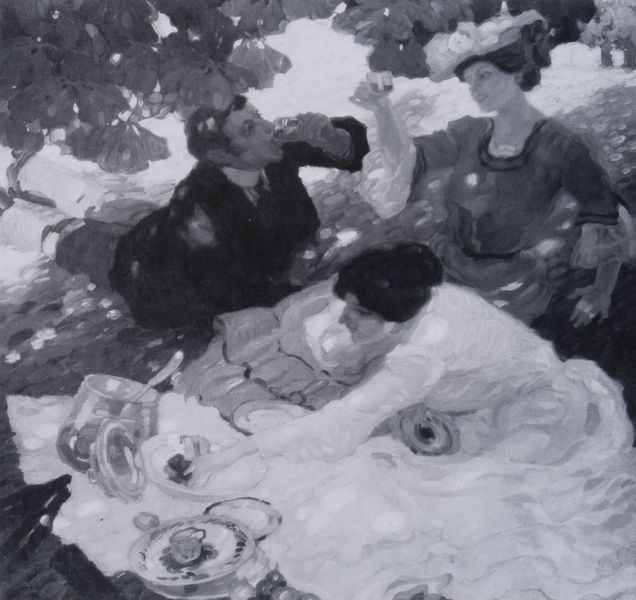
Titel: Picknick
Künstler: Leo Putz
Standort: München
Institution: Neue Pinakothek
Schlagwörter: baum, blätter, gemälde, gruppe, laub, mann, schatten, weiß, bäume, frauen, impressionismus, landschaft, menschen, sitzen, ausschnitt, bewegung, blumen, damen, frankreich, frau, frisur, frisuren, geste, glas, grau, haar, hell, hut, hüte, kleid, kleider, licht, lichter, männer, profil, renoir, schwarz, skizze, blüten, dame, gras, obst, park, tuch, wiese, fest, gesellschaft, malerei, rock, anzug, flaschen, gläser, jung, trinken, arme, bluse, halten, schüssel, teller, herr, hände, öl, natur, sonne, boden, haare, tücher, decke, fassen, gewänder, paar, lippen, wald, genre, frucht, garten, taille, topf, dutt, sommer, röcke, bündel, linien, herbst, picknick, figuren, essen, löffel, wein, krawatte, detail, impressionistisch, reflexe, dekor, manet, tasse, rüschen, bemalt, gauguin, fotografie, außen, deckel, porzellan, draufsicht, draußen, geschirr, greifen, schwarzweiß, gedeck, chwarz, besteck, lichtflecken, sonnenflecken, sonnenschein, frühstück, bottich, bowle, bowlengefaess, drinken, fehlende farben, fraueng, genießen, genuß, glasgefaess, glasschale, kelle, menage a´trois, punch, repro, ruppe, schwwarzweiß, schüsssel, unfarbig, weisss, zugreifen, zuprosten, zutrinken, piknik, triken, trunk, prost, landscape, neue moderne